如图，已知正三角形 \(ABC\) 和正方形 \(BCDE\) 的边长均为 \(2\)，且二面角 \(A-BC-D\) 的大小为 \(\dfrac{\pi}{6}\)，则 \(\overrightarrow{AC} \cdot \overrightarrow{BD} = \underline{\quad\quad}\)。

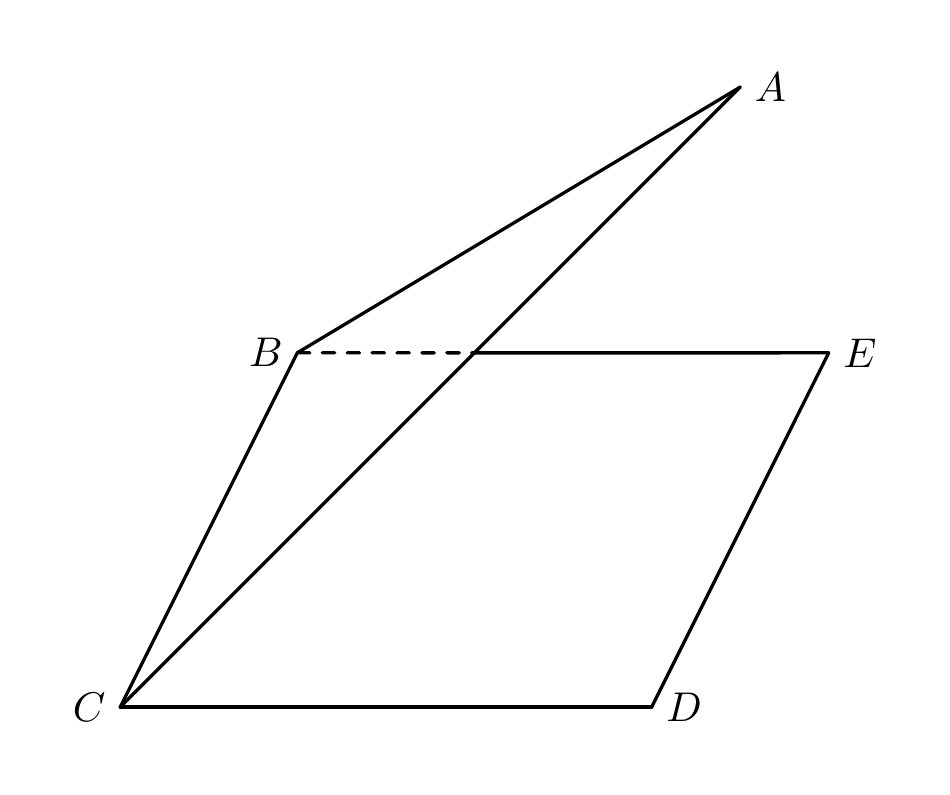
【解答】
\noindent
\textbf{【答案】} $-1$
\vspace{0.5em}
\noindent
\textbf{【知识点】} 求二面角、求空间向量的数量积
\vspace{0.5em}
\noindent
\textbf{【分析】} 设$F,G$分别为$BC,DE$的中点，连接$AF,FG$，分析可得$\angle AFG$为二面角$A-BC-D$的平面角，进而结合空间向量的线性运算及数量积求解即可。
\vspace{0.5em}
\noindent
\textbf{【详解】} 设$F,G$分别为$BC,DE$的中点，连接$AF,FG$，
在正三角形$ABC$中，$AF \perp BC$，$AF = \sqrt{3}$，
在正方形$BCDE$中，$FG \parallel CD$，$FG \perp BC$，$FG = CD = 2$，
所以$\angle AFG$为二面角$A-BC-D$的平面角，即$\angle AFG = \frac{\pi}{6}$，
\begin{align*}
\overrightarrow{AC} \cdot \overrightarrow{BD} &= (\overrightarrow{AF} + \overrightarrow{FC}) \cdot (\overrightarrow{BC} + \overrightarrow{CD}) = \left(\overrightarrow{AF} + \frac{1}{2}\overrightarrow{BC}\right) \cdot (\overrightarrow{BC} + \overrightarrow{FG}) \\
&= \overrightarrow{AF} \cdot \overrightarrow{BC} + \overrightarrow{AF} \cdot \overrightarrow{FG} + \frac{1}{2}\overrightarrow{BC}^2 + \frac{1}{2}\overrightarrow{BC} \cdot \overrightarrow{FG} \\
&= \sqrt{3} \times 2 \times \left(-\cos\frac{\pi}{6}\right) + \frac{1}{2} \times 2^2 = -1.
\end{align*}
故答案为：$-1$.

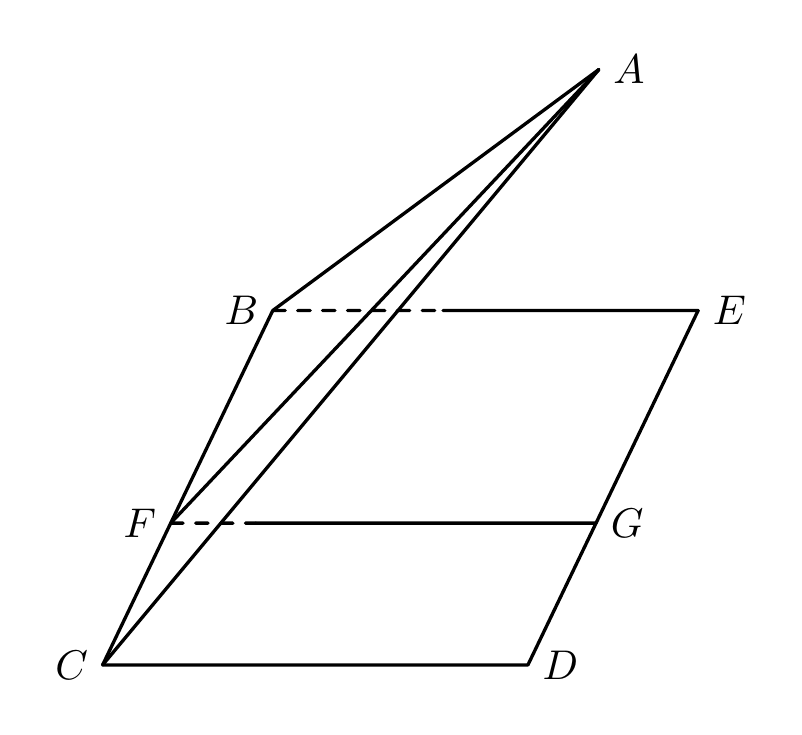